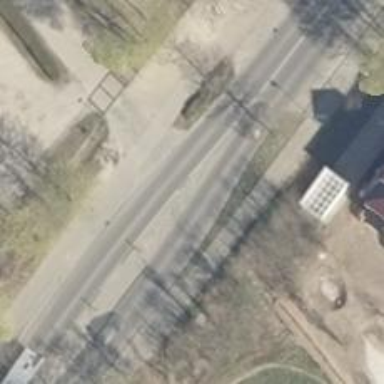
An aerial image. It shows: Secondary road with asphalt surface and sidewalks on both sides.